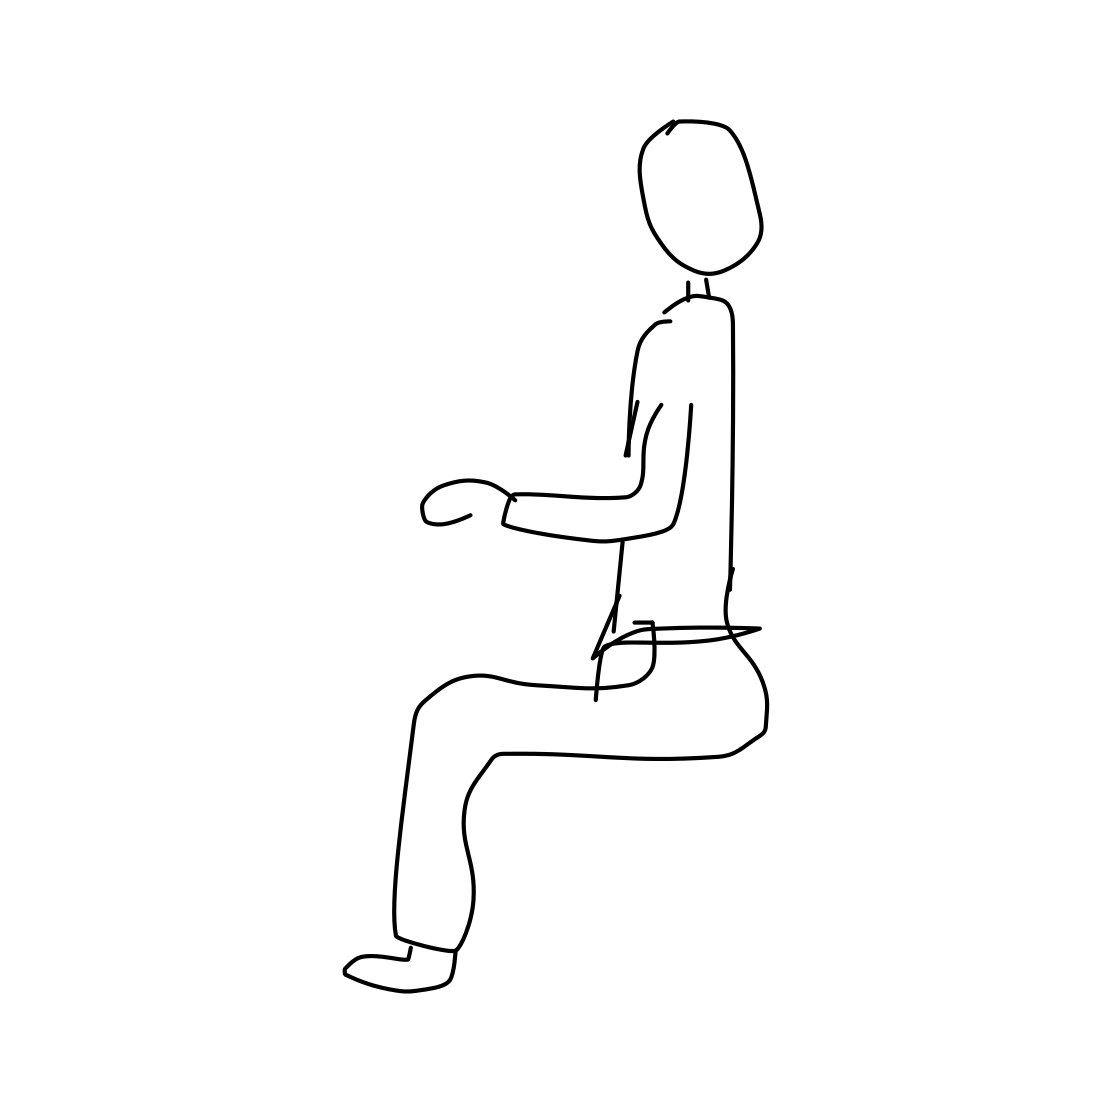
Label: person sitting